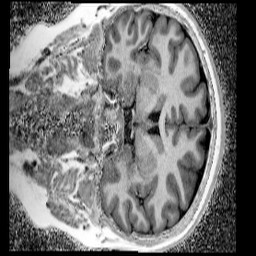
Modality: UNIT1_denoised
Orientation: coronal
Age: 11
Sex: male
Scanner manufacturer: siemens
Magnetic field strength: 3 T
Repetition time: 4 s
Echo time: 0.00299 s